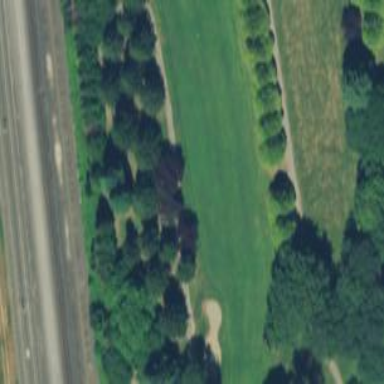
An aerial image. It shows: Scenic golf fairway.